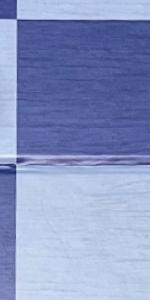
Label: Empty